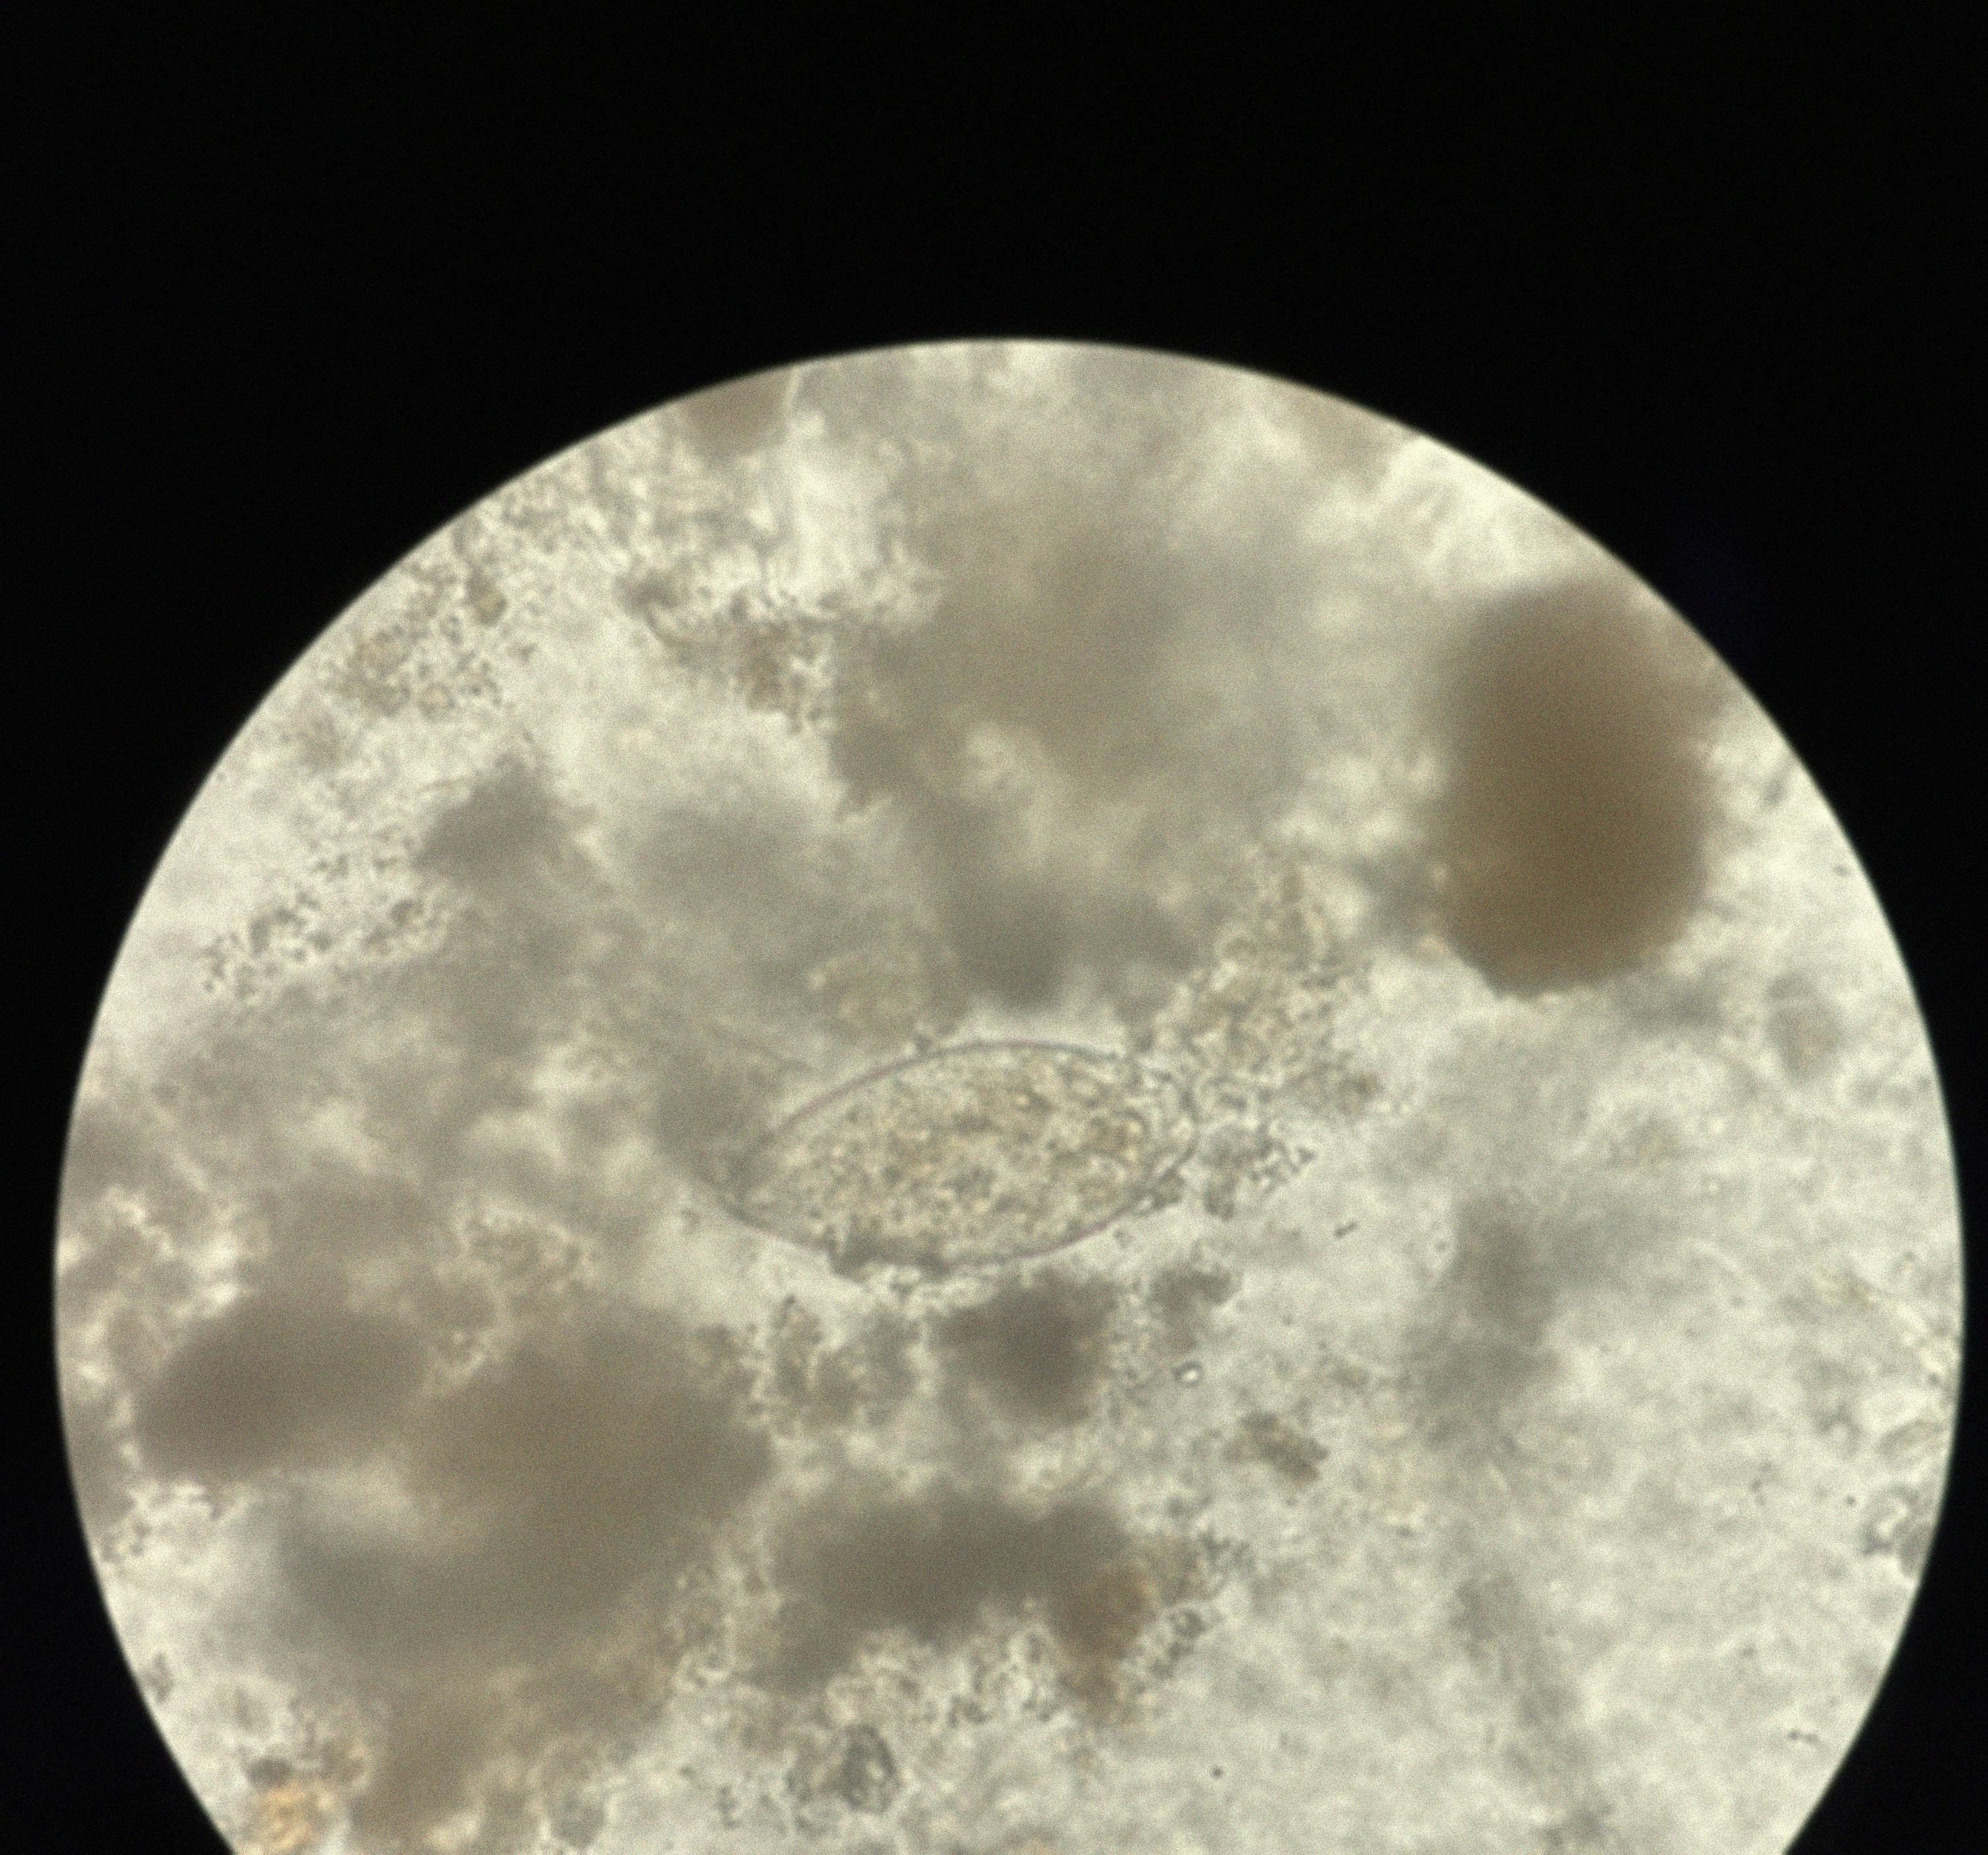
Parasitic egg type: Fasciolopsis buski